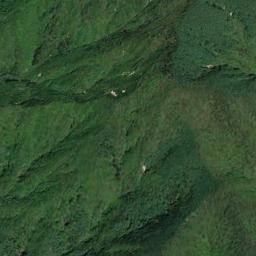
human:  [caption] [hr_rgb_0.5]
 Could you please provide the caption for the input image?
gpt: The mountain is full of green plants .

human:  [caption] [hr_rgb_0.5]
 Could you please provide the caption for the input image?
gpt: The mountain is covered with grass .

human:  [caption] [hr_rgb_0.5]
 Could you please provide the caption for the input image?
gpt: The folded mountain is covered with dense vegetation .

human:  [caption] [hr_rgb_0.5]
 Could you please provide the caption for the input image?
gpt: Thirty percent of the area on this mountain is covered by vegetation .

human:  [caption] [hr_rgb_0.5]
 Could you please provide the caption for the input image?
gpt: There are some ridges on the green mountain .